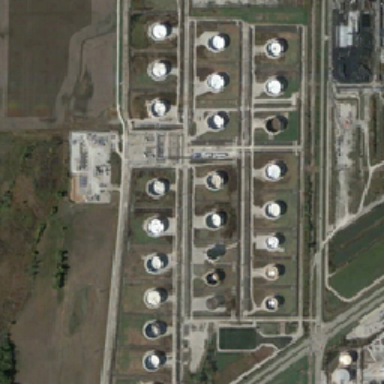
In this area circular reservoirs are arranged in a neat and orderly manner .